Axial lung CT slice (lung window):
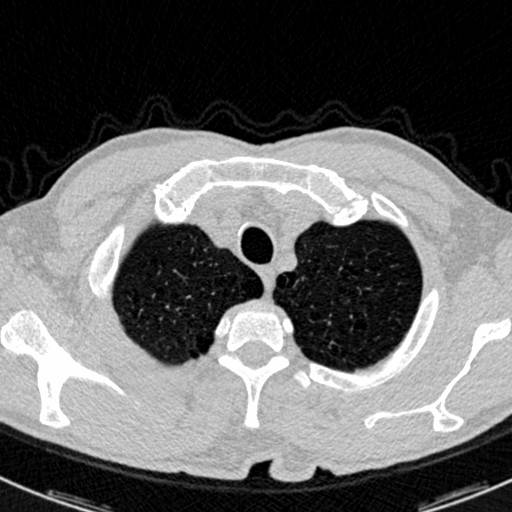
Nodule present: no